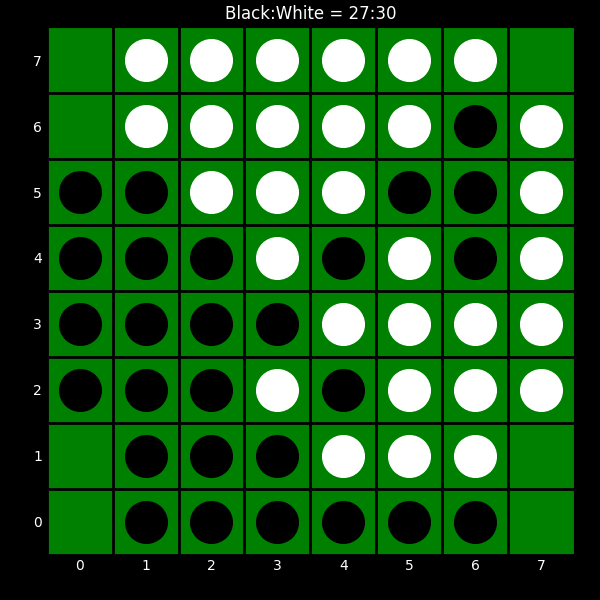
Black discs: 27
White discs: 30